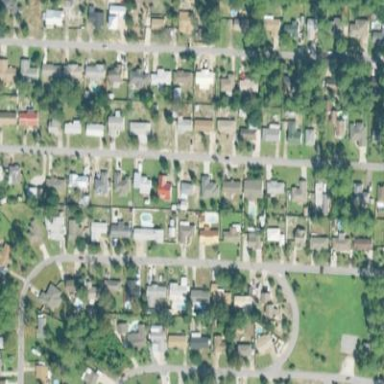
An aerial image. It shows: Residential area consisting of single-family homes.